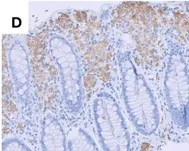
Histopathological findings of patients. Depict haematoxylin, and . (E-G) Indicate samples before haematopoietic cell transplantation (HCT) in patient 3.
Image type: pathology (immunostaining)